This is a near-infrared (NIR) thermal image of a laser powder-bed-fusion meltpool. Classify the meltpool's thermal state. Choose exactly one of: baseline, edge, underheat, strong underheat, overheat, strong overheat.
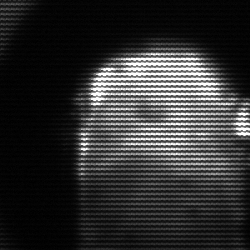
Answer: baseline